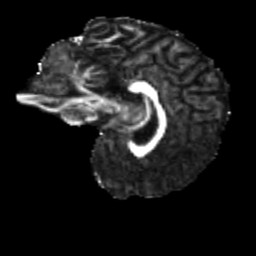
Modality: FA
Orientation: sagittal
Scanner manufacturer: siemens
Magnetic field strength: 3 T
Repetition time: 4 s
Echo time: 0.0594 s